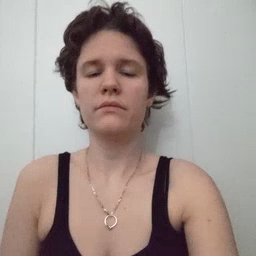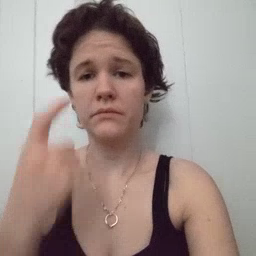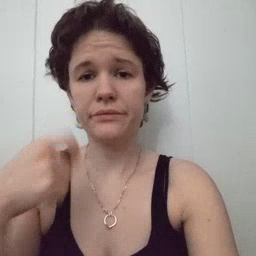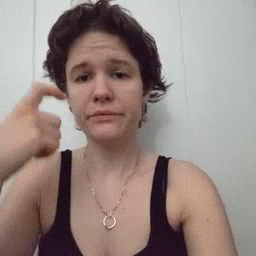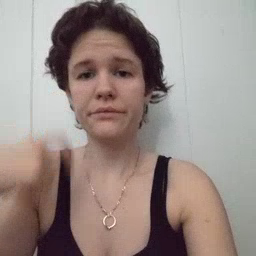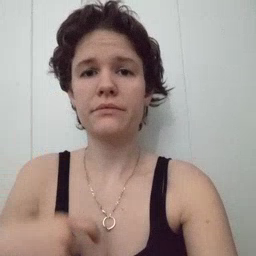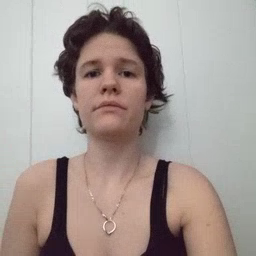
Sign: cry